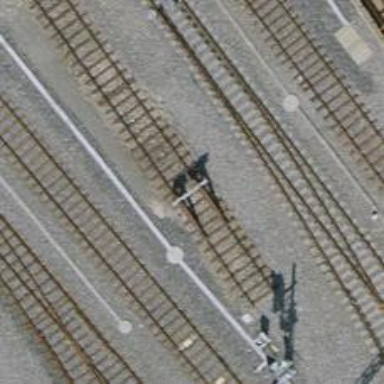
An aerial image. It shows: Railway buffer stop.